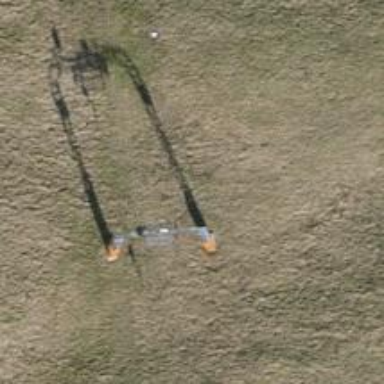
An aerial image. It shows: Pylon used for aerialway.